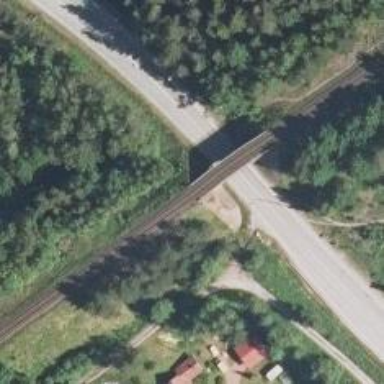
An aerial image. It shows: Arch bridge carrying continuous railway track.